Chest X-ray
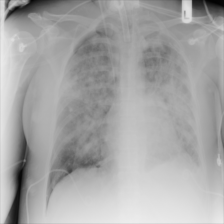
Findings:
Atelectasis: negative
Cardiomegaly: negative
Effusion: negative
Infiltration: negative
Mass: negative
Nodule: negative
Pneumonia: negative
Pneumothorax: negative
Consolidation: negative
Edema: negative
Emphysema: negative
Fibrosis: negative
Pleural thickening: negative
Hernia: negative